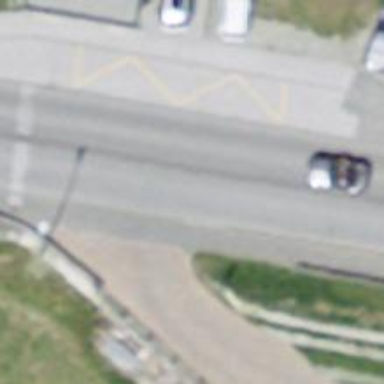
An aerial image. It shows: Public transport stop position.